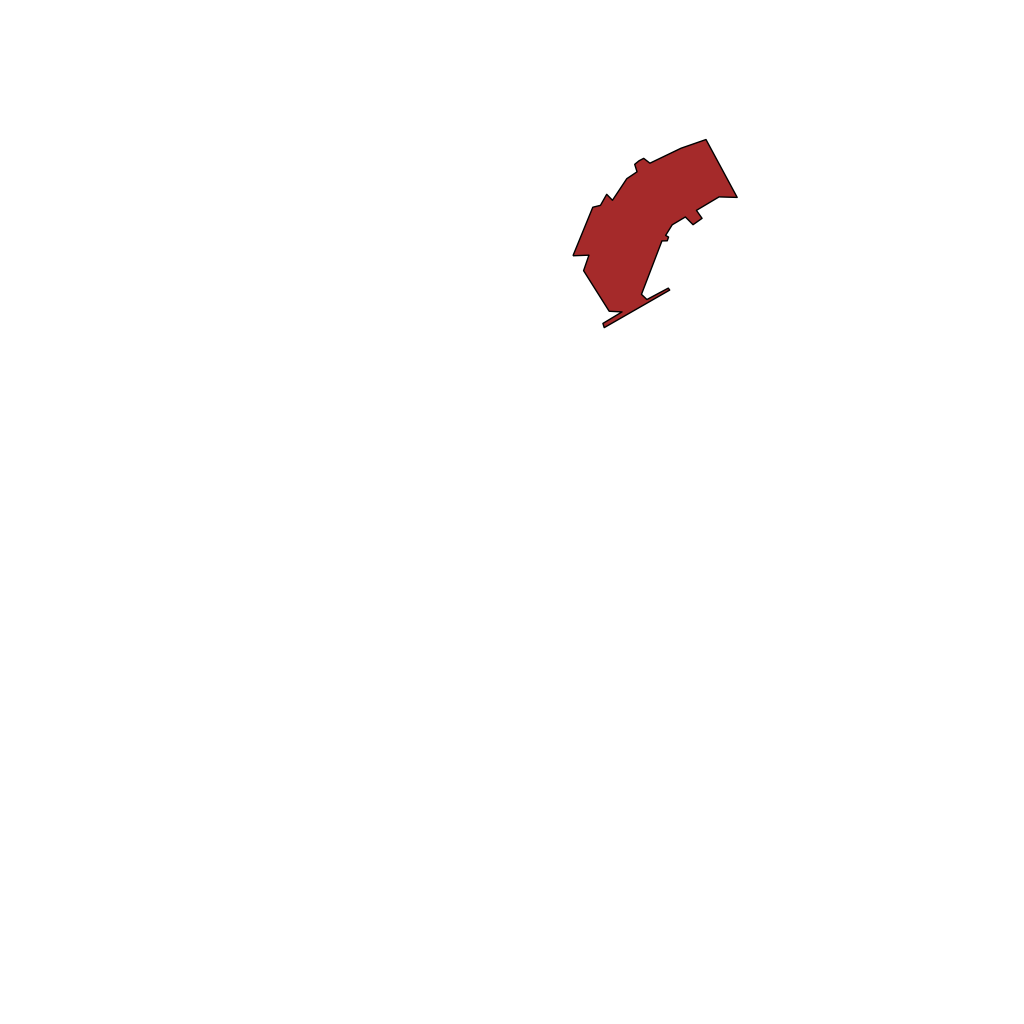
Tags: overhead vector_map, density_5, Facility, 1.0 km²